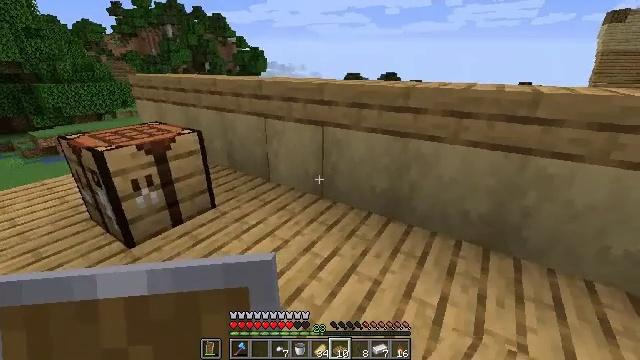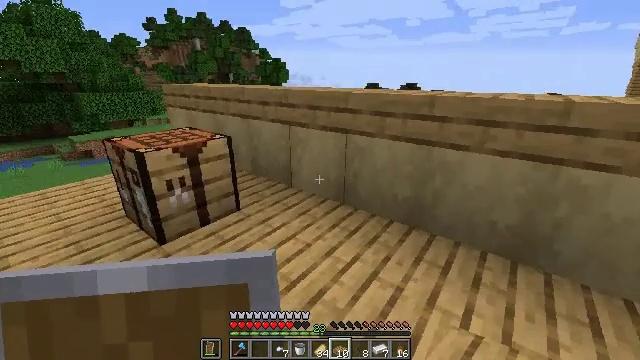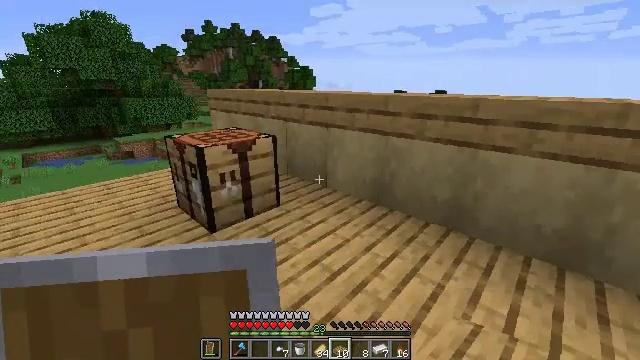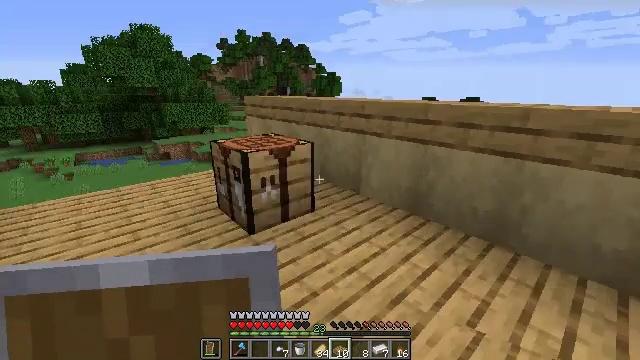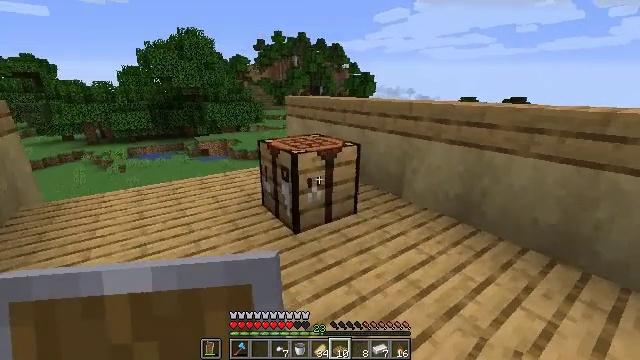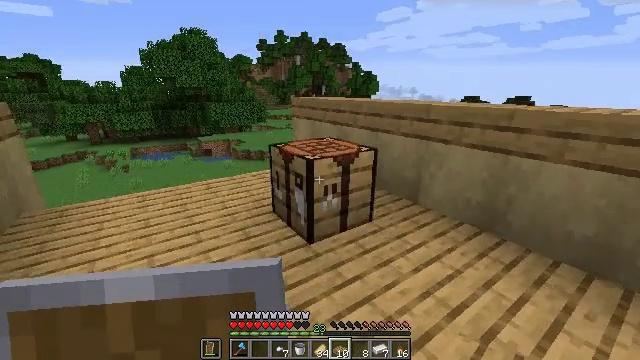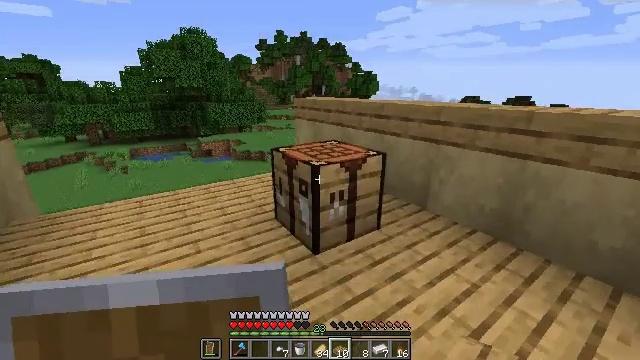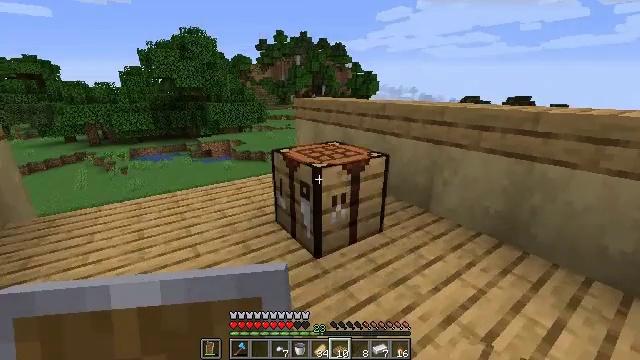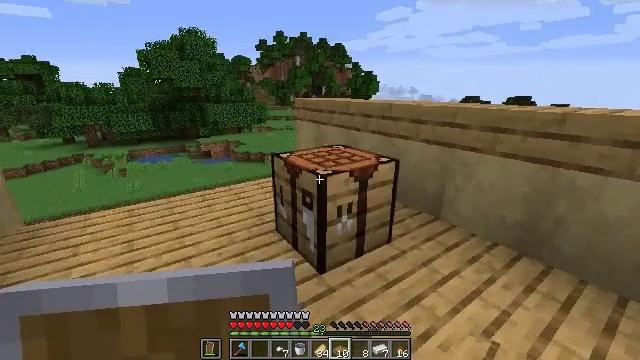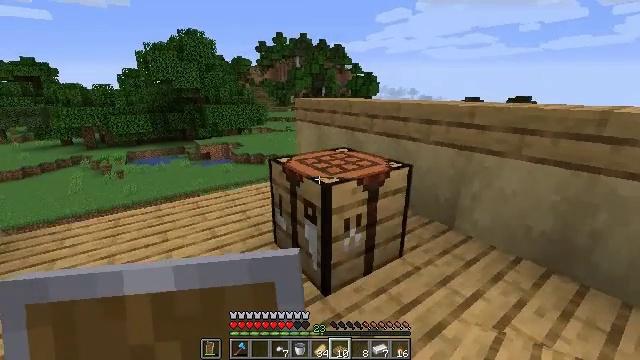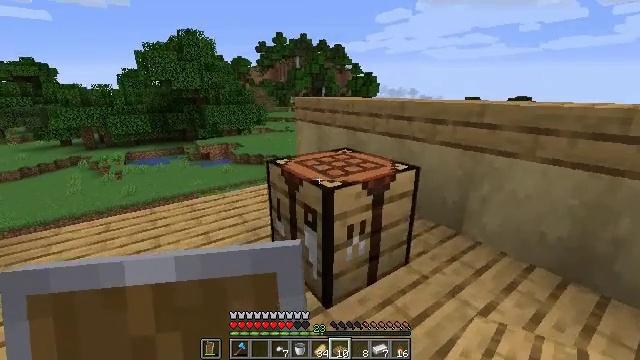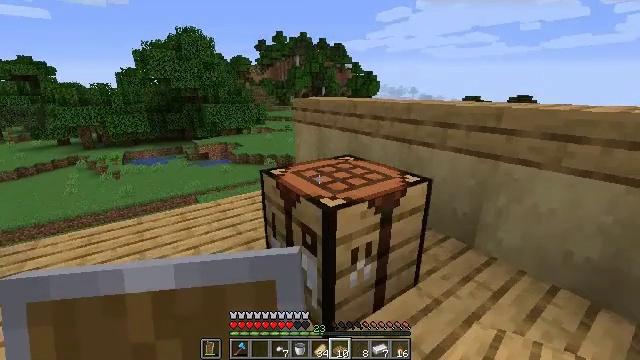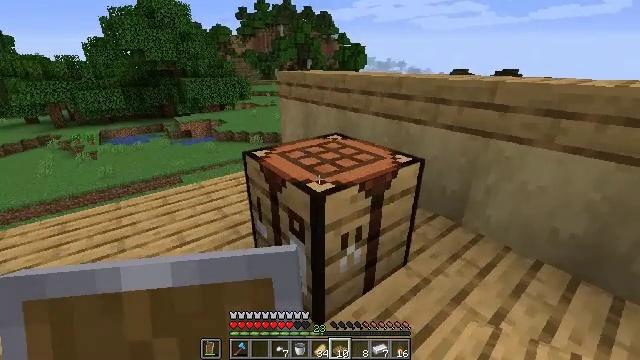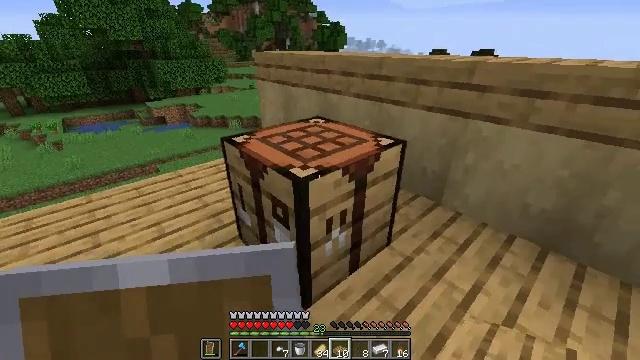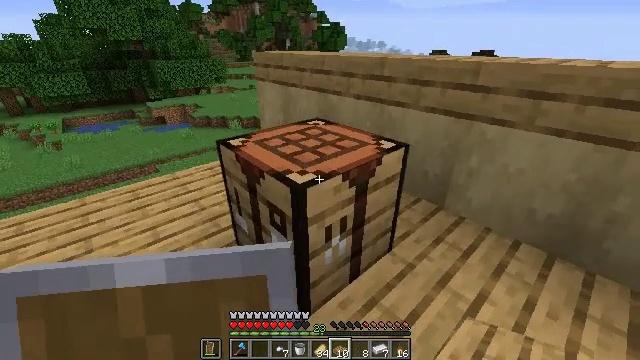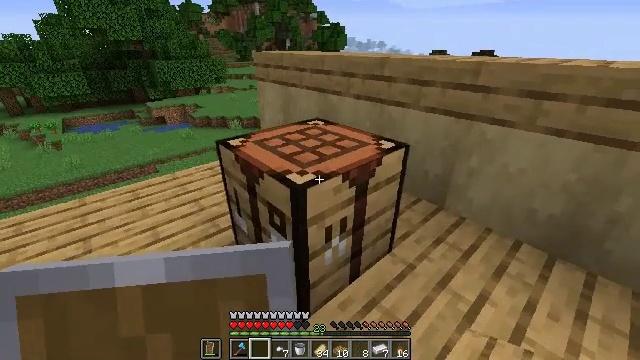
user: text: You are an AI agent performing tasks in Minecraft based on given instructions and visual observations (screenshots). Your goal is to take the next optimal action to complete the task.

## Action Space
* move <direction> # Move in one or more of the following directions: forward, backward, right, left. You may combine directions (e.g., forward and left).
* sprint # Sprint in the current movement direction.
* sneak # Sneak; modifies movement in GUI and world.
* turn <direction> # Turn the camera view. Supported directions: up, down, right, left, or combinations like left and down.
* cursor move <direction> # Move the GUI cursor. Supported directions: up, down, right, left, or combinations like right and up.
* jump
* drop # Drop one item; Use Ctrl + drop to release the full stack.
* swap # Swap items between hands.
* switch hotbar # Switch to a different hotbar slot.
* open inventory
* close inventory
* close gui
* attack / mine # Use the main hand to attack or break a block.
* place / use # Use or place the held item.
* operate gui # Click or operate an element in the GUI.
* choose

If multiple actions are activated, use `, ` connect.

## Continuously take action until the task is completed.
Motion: motion action
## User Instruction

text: Left click on the crafting table
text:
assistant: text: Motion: move back and move left, turn left and up
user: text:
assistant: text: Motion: move left, turn left and up
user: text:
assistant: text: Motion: move left, turn left and up
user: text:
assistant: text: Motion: move forward, turn left
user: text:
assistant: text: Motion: move forward
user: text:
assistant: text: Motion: move forward
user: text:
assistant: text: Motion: move forward
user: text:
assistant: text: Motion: move forward
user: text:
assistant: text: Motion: move forward
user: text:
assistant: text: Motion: move forward
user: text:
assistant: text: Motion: move forward
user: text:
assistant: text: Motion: turn right and down
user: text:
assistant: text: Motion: turn right and down
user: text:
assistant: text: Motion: no_op
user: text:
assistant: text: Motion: switch to hotbar 2
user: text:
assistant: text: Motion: switch to hotbar 2
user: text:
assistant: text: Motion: switch to hotbar 2
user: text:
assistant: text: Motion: switch to hotbar 1
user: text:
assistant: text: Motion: attack / mine, switch to hotbar 1
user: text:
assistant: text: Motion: attack / mine, switch to hotbar 1
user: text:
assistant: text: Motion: attack / mine
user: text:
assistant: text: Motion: attack / mine
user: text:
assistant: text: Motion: attack / mine
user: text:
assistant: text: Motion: attack / mine
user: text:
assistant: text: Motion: attack / mine
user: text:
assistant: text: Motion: attack / mine
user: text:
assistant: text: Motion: attack / mine
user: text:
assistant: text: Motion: move forward and move left, attack / mine
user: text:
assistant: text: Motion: attack / mine